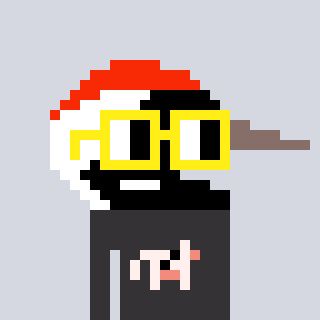
a pixel art character with square yellow glasses, a crane-shaped head and a grayscale-colored body on a cool background